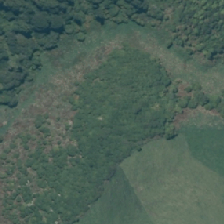
Land cover: broadleaved_indigenous_hardwood